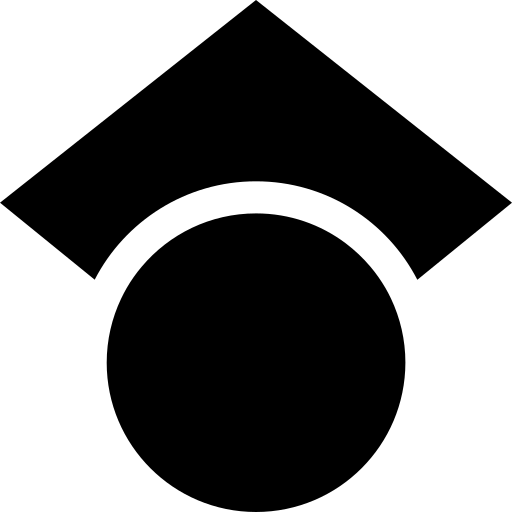
Tags: icon, FontAwesome, fa-icon, brand, google, scholar